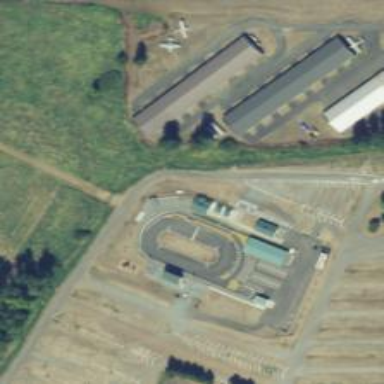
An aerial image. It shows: Motor sport raceway.